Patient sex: F
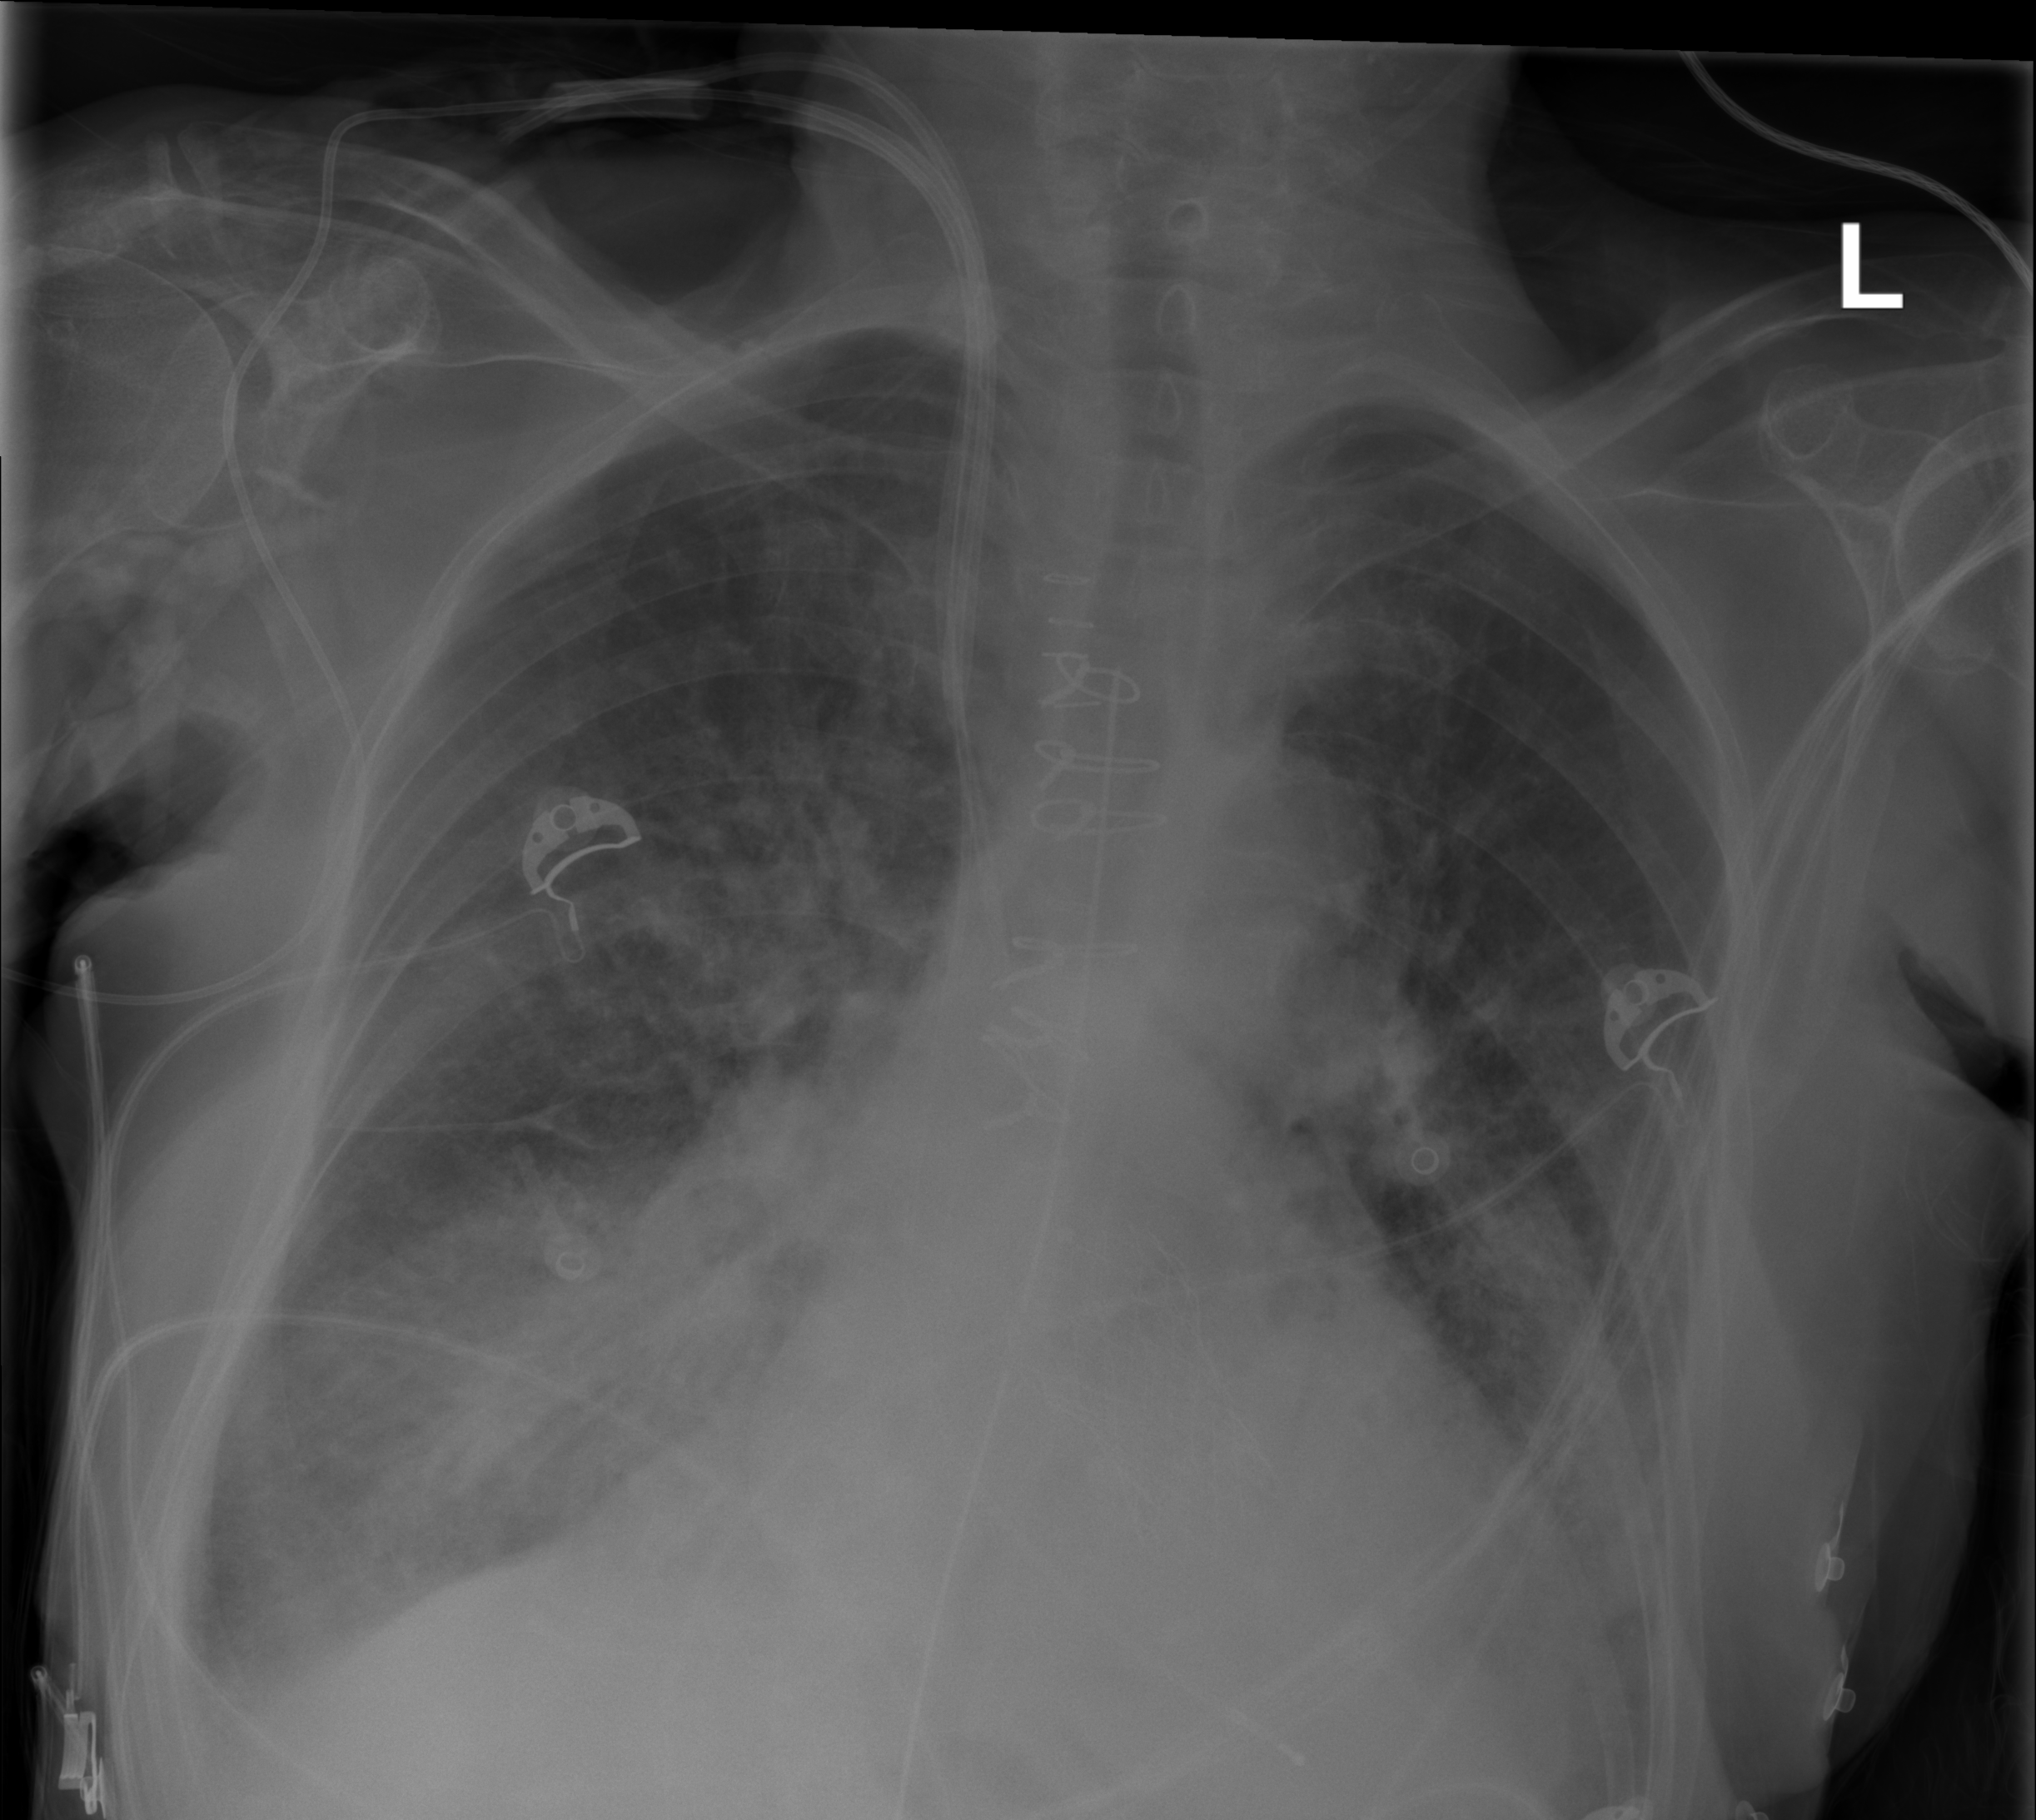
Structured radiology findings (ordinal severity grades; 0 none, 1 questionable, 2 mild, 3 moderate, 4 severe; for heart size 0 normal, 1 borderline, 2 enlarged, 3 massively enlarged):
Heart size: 2
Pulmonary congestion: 2
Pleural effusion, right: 1
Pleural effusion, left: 0
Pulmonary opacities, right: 3
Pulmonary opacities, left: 2
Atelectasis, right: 0
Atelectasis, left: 0